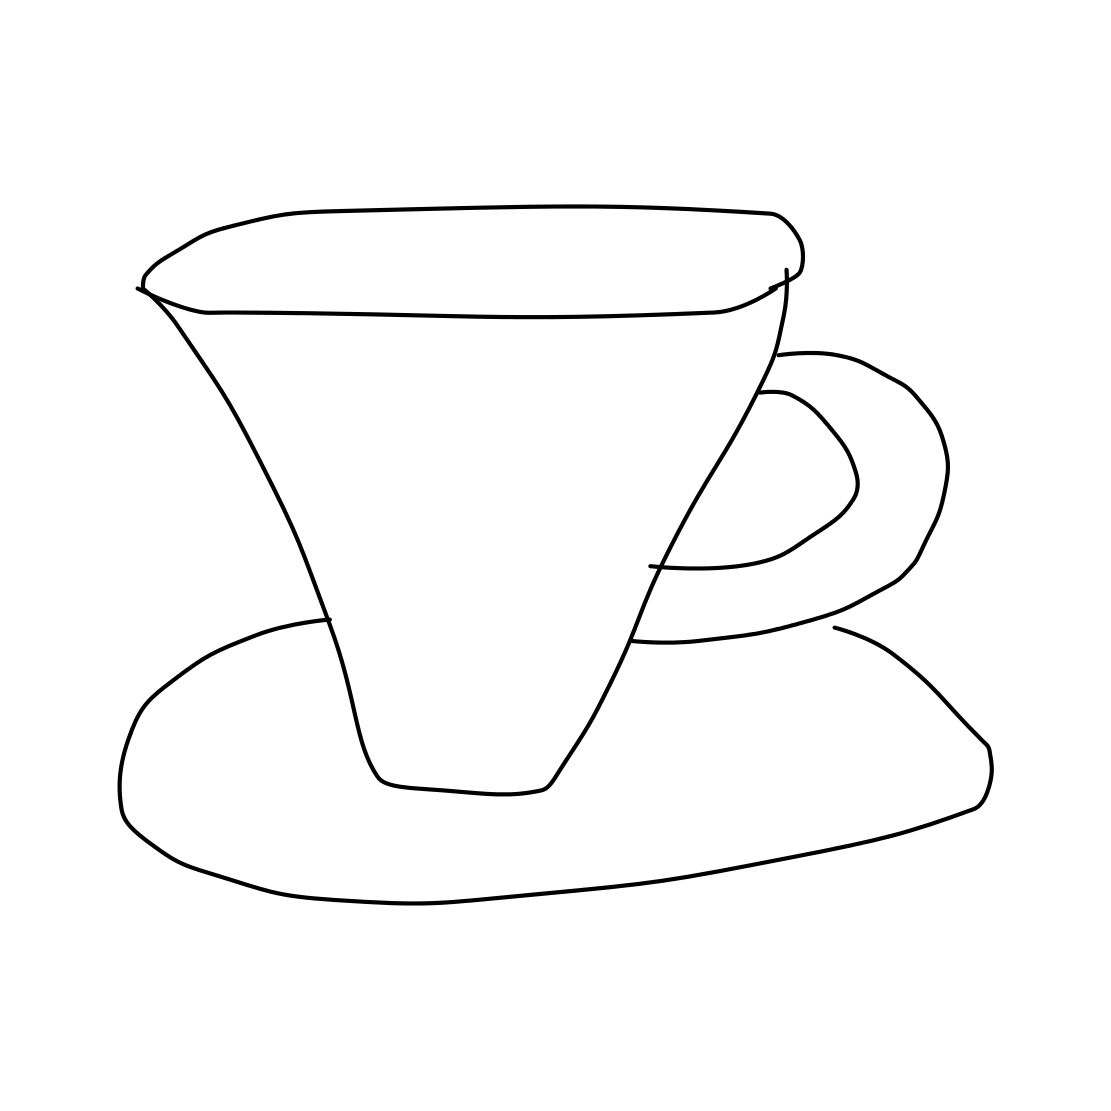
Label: cup